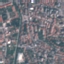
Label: Residential